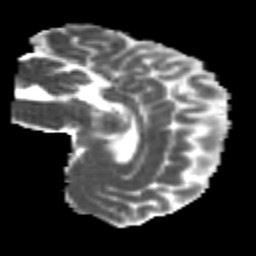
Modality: MD
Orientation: sagittal
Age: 19
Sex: male
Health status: healthy
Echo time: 0.074 s